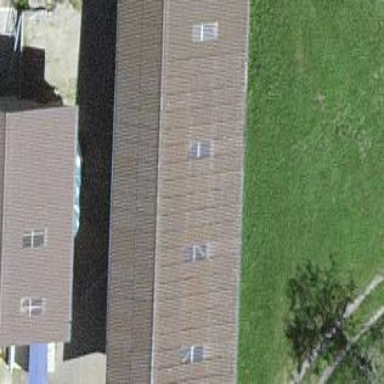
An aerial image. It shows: Shed building.